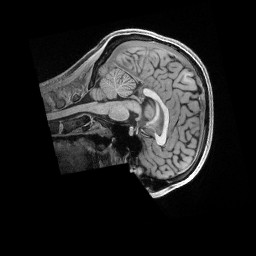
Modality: T1w
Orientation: sagittal
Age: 24
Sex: male
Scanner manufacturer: siemens
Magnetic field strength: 3 T
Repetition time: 2.5 s
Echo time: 0.00296 s